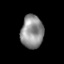
Tissue: skin
Cell type: Epithelial cells
Senescence score: 0.2554
Nuclear area (px): 733
Mean DAPI intensity: 142.453